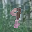
Label: 9